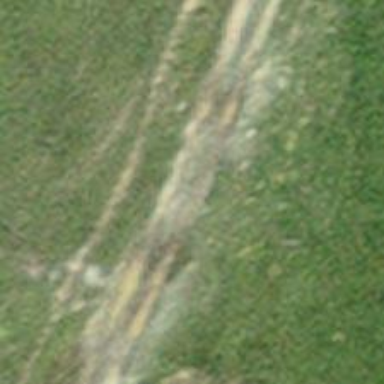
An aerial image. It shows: Track with compacted grade3 surface.